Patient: sex M, age 37
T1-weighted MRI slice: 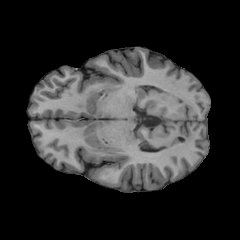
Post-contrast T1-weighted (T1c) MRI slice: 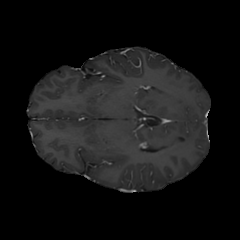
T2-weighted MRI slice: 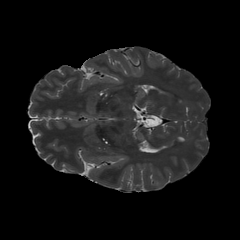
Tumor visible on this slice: no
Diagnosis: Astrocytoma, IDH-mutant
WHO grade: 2